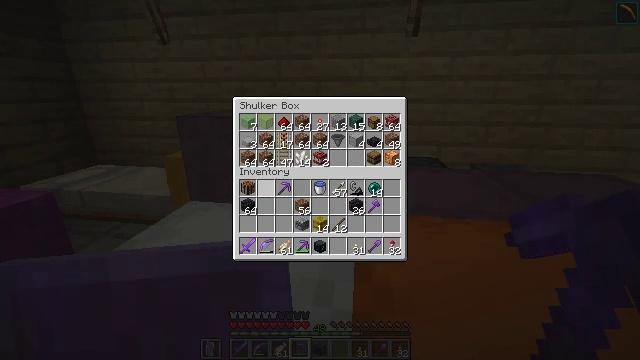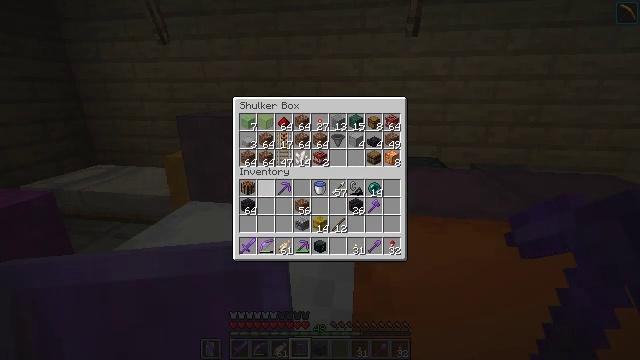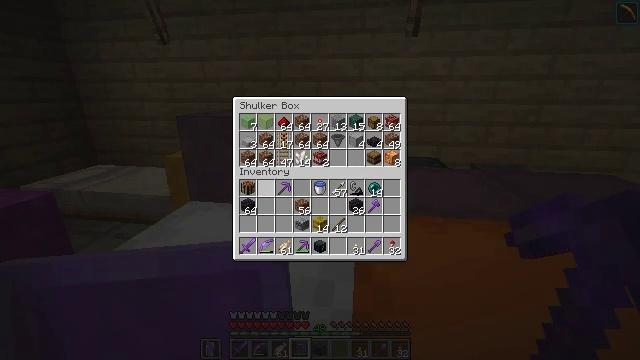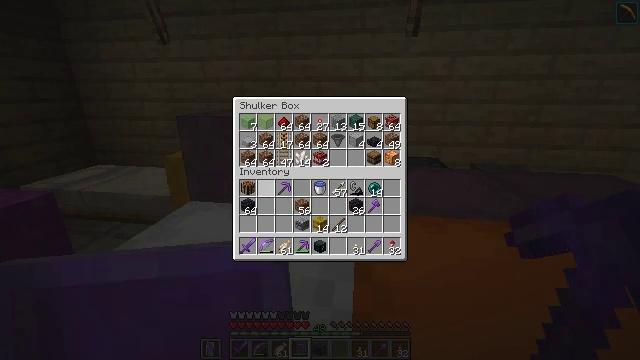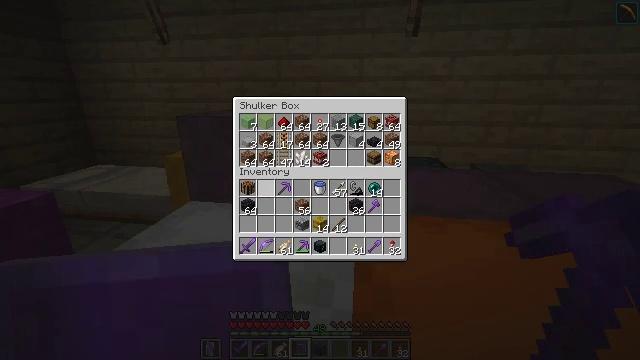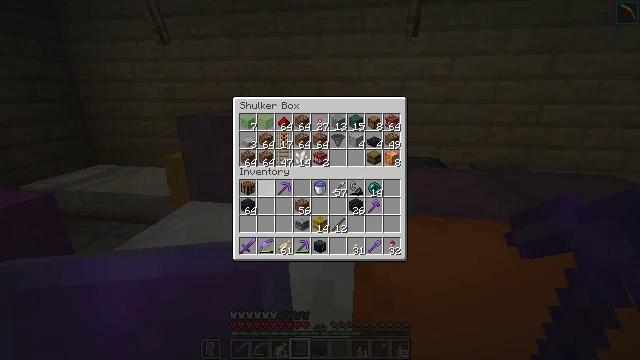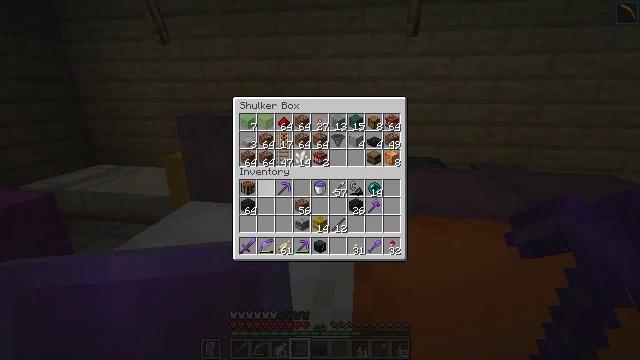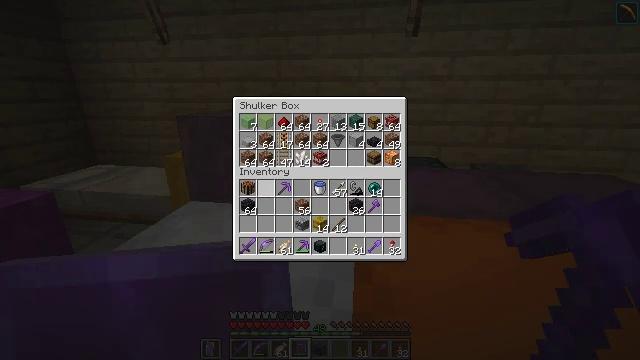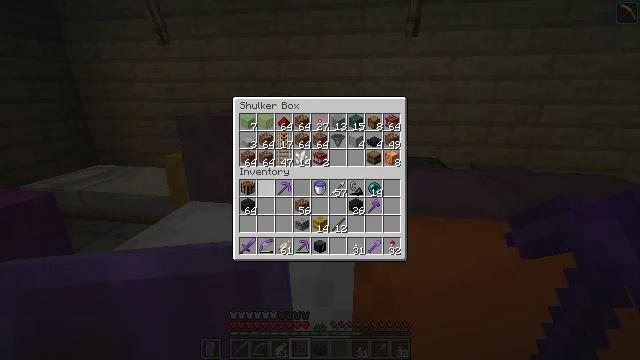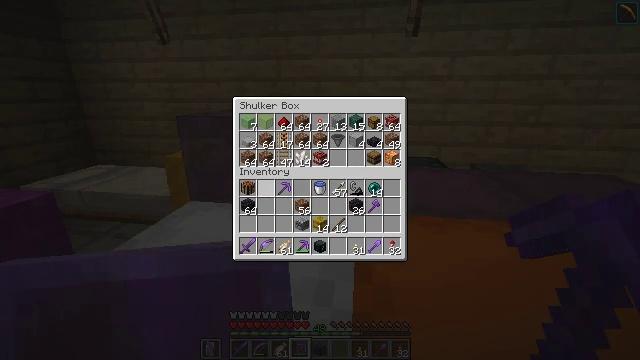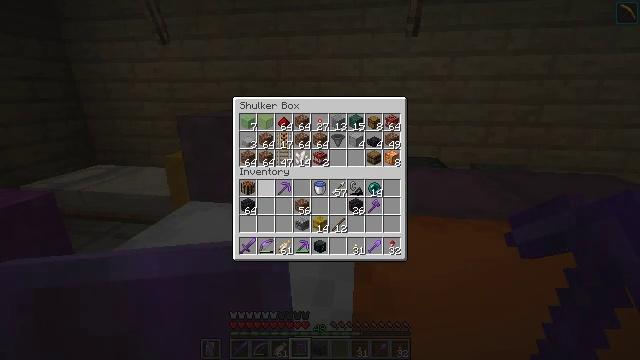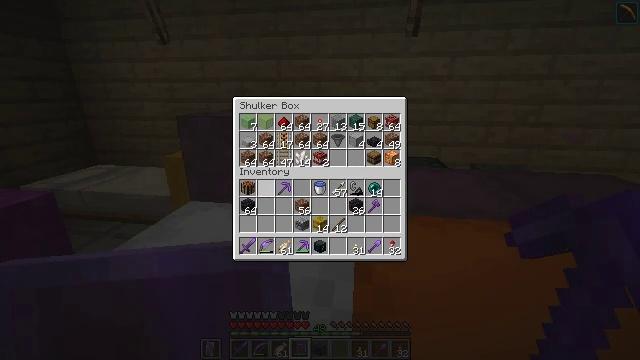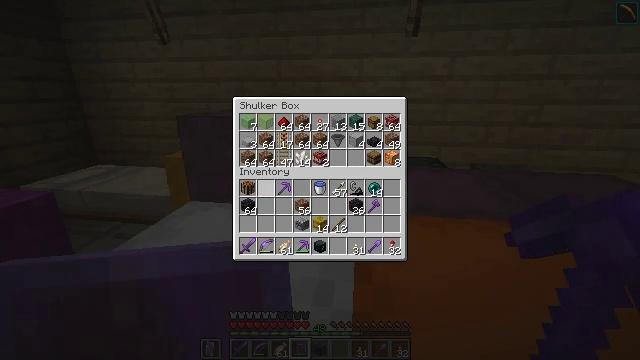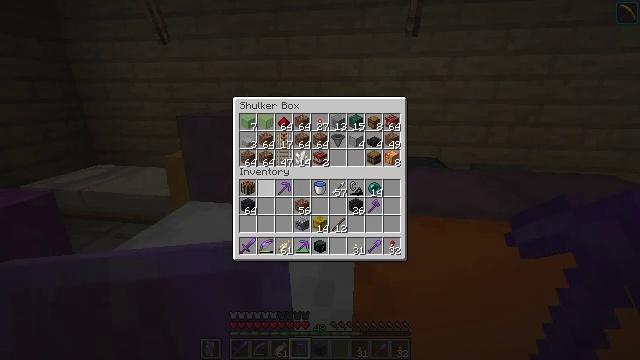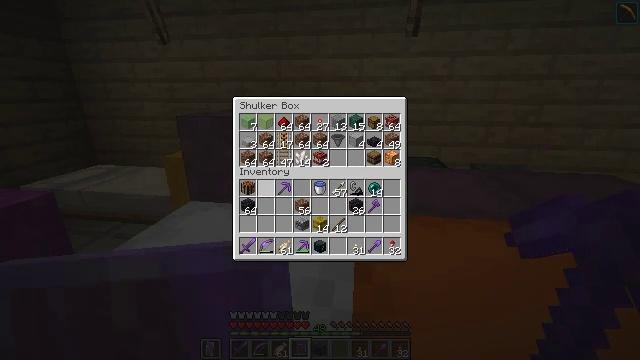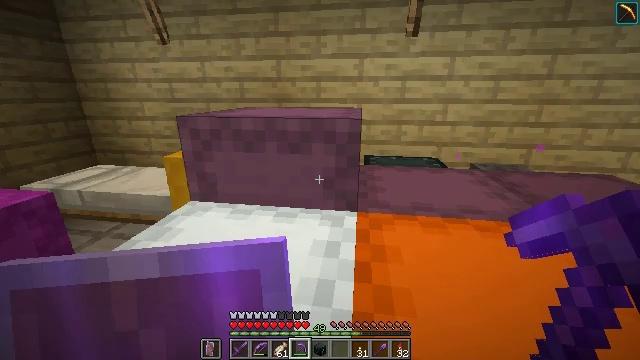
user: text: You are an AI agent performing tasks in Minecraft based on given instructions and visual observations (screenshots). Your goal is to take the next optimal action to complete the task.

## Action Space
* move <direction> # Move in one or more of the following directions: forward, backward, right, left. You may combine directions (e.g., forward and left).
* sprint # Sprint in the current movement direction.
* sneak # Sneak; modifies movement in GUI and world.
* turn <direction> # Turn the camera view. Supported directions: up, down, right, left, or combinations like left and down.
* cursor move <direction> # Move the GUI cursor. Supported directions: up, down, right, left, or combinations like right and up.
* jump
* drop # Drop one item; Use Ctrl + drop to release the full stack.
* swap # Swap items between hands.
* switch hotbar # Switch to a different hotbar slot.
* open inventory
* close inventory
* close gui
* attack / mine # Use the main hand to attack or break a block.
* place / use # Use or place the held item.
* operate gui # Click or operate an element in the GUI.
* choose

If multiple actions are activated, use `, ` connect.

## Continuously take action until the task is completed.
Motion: motion action
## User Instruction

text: Grab the white shulker box for your inventory.
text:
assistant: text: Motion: no_op
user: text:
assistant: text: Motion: no_op
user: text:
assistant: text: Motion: no_op
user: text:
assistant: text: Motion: no_op
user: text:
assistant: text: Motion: no_op
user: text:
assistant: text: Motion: no_op
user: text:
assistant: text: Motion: no_op
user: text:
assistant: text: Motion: no_op
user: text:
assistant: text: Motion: no_op
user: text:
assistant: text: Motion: no_op
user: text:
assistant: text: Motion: no_op
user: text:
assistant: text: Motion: no_op
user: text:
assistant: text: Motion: no_op
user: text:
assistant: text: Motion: no_op
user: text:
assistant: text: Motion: no_op
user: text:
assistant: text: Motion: close gui
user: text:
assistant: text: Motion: turn left and down
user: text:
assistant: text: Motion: turn left and down
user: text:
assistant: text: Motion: turn left and down
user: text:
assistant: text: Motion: no_op
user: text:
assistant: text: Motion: no_op
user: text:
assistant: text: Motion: no_op
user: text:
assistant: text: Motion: no_op
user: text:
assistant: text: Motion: turn up
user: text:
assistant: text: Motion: turn up
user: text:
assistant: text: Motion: turn up
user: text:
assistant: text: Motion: no_op
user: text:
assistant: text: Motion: no_op
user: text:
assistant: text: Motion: no_op
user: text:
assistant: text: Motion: no_op